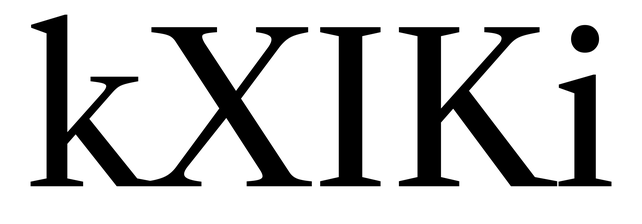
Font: LibreCaslonText_Regular